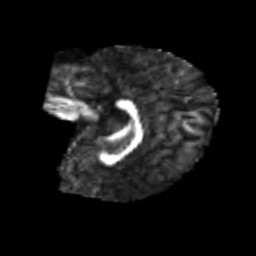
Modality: FA
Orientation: sagittal
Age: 7
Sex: male
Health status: healthy